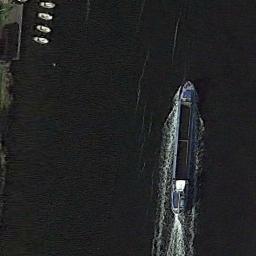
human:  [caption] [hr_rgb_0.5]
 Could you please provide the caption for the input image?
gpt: There is a big ship and four small ship in the black water .

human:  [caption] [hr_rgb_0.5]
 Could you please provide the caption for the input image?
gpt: The ship is sailing in deep blue water and several white skiffs are docked next to the ship .

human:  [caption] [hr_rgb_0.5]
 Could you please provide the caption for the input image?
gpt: There was a big ship on the lower right side of the four ships .

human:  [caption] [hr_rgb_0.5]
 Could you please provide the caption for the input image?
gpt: A blue bulk carrier sails on the deep blue sea .

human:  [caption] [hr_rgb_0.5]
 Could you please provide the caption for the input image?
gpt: The ship is surrounded by water .